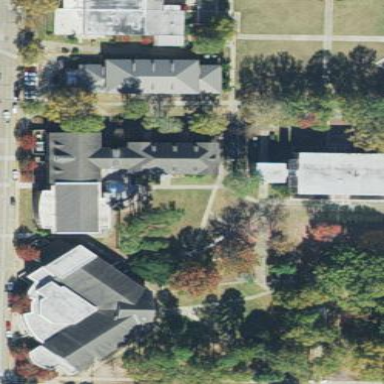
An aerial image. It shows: University building.